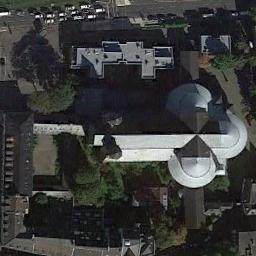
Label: church